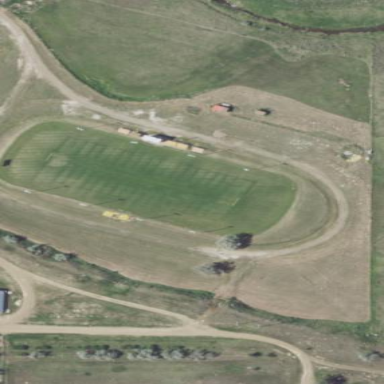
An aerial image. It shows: Pitch for American football.